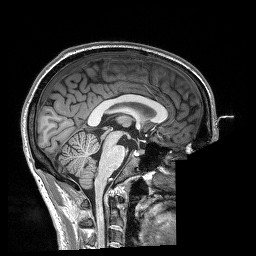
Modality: T1w
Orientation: sagittal